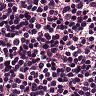
Metastatic tissue present: no